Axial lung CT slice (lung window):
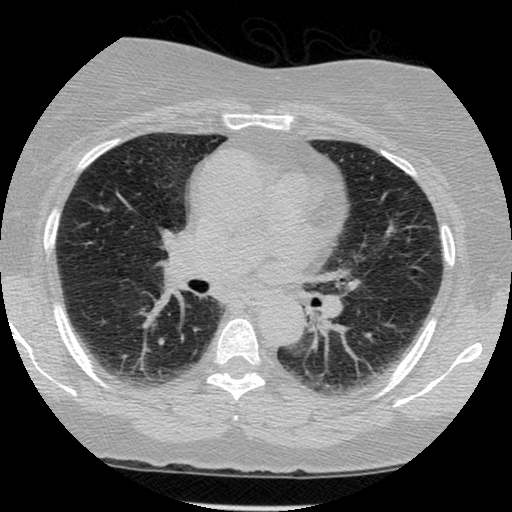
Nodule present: no